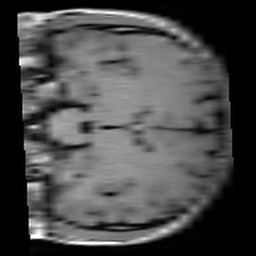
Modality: T1w
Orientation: coronal
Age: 22
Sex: male
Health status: healthy
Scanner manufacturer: siemens
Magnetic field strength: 3 T
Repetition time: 4.1 s
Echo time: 0.0085 s